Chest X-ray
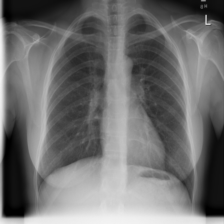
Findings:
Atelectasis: negative
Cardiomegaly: negative
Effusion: negative
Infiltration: negative
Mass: negative
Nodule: negative
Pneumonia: negative
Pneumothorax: negative
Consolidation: negative
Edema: negative
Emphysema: negative
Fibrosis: negative
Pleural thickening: negative
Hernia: negative